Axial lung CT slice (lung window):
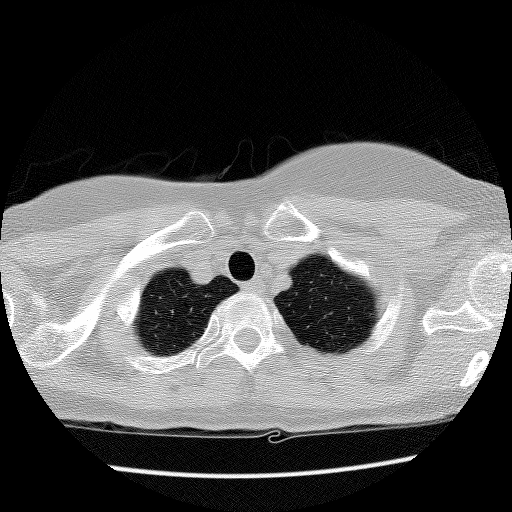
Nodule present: no